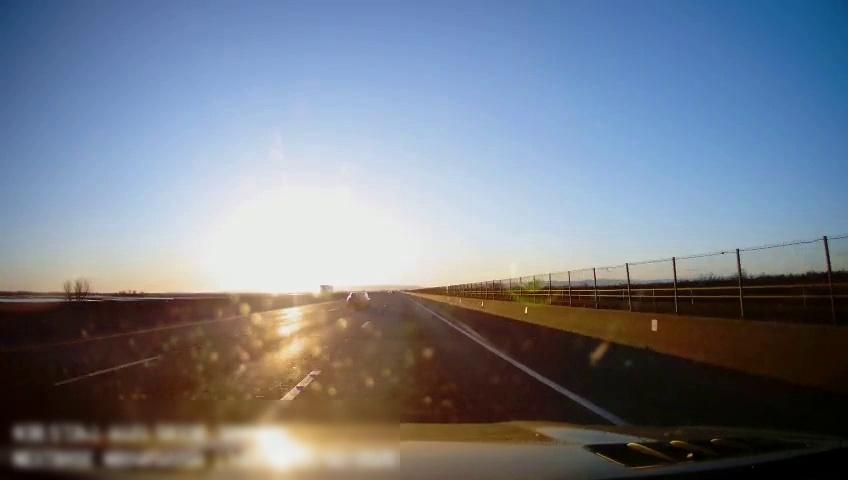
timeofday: Day
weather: Sunny
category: Drivable Space
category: Vehicles | Car
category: Vehicles | Truck
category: Lanes | Alternate Lane
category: Lanes | Current Lane
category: Lanes | Current Lane
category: Lanes | Alternate Lane